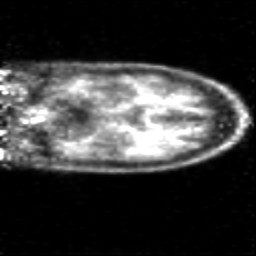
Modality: PET
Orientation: coronal
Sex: female
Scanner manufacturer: siemens